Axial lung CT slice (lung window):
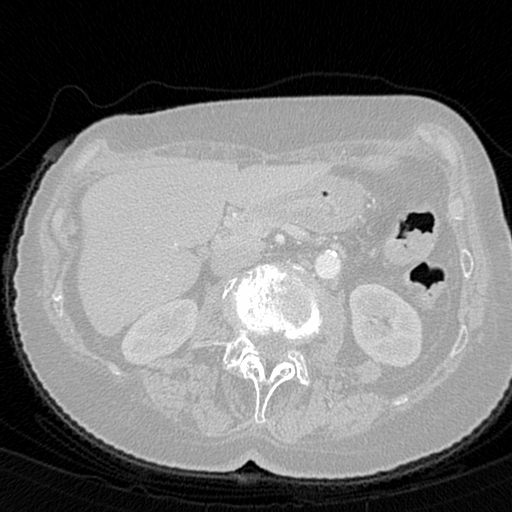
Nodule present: no